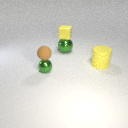
large green metal sphere below small yellow rubber cube